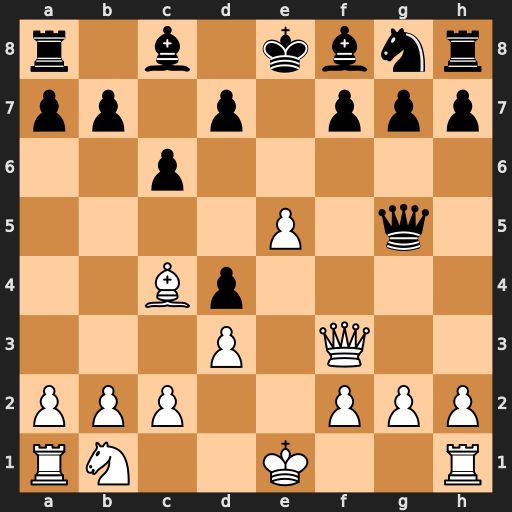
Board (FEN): r1b1kbnr/pp1p1ppp/2p5/4P1q1/2Bp4/3P1Q2/PPP2PPP/RN2K2R
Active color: w
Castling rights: KQkq
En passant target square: -
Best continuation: Qxf7+ Kd8 Qxf8+